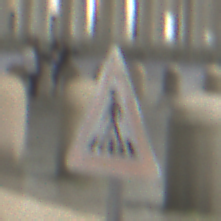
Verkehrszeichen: FussgaengerueberwegRechts
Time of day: Night
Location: Outdoor (Urban)
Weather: PartlyCloudy
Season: NotSpecified
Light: Artificial